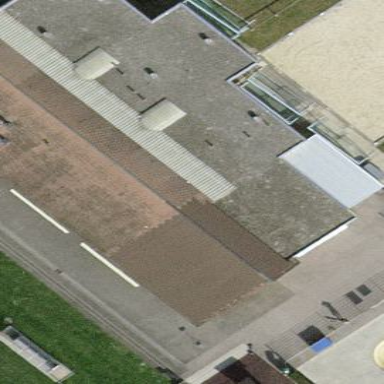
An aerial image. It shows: Sports center building.